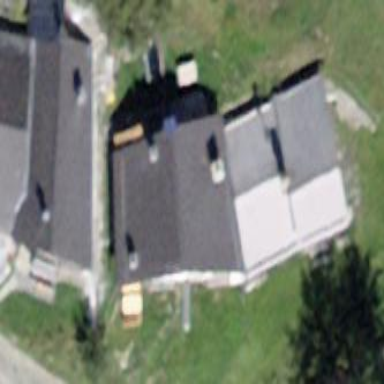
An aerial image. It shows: House with gabled roof oriented across. The roof is grey in color.